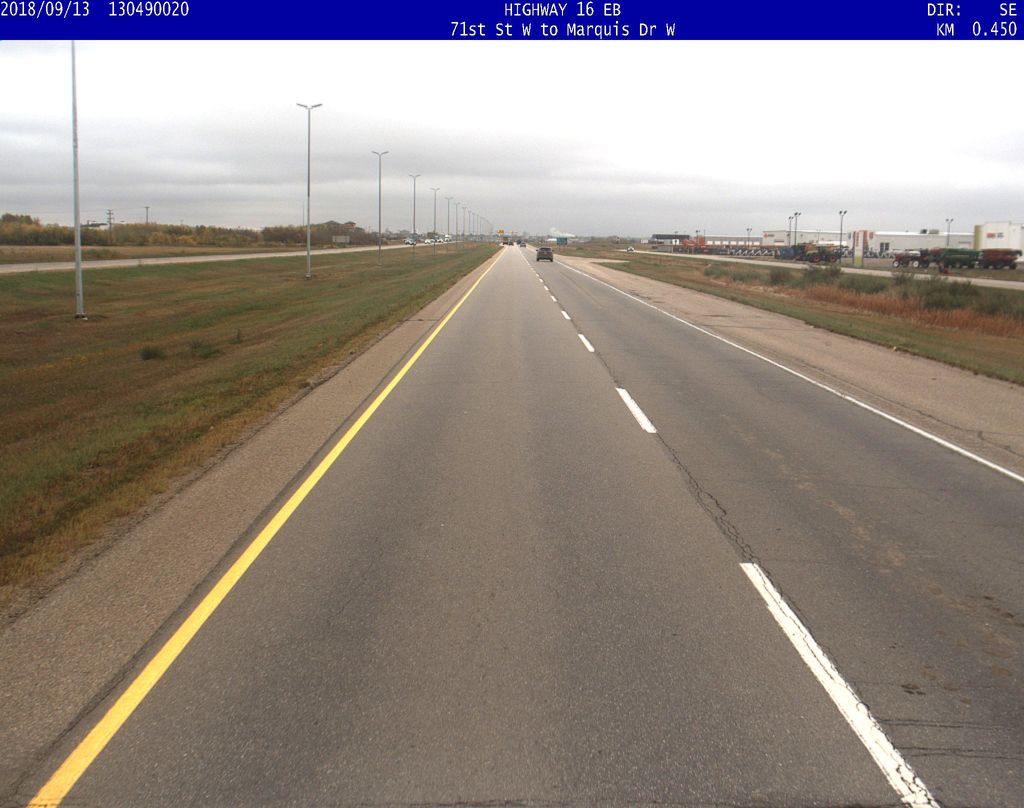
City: saskatoon